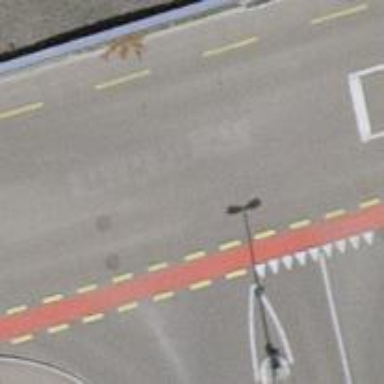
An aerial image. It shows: Residential road with cycling lane.